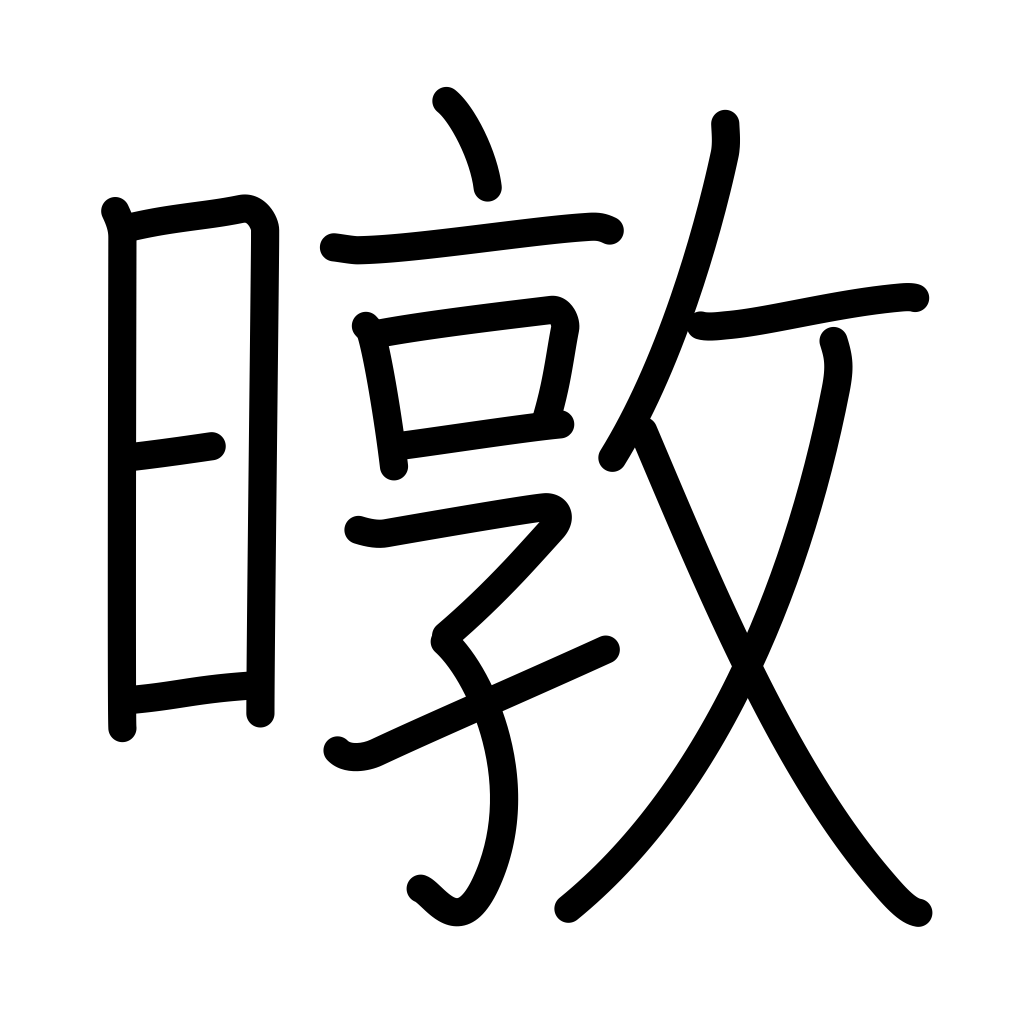
Meaning: sunrise, sun's rays